Field crop: maize
Growth stage: 2
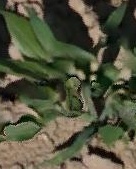
Species: maize